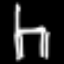
Label: chair